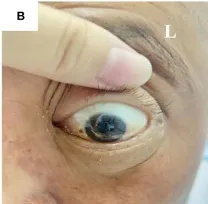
Physical examination and CT image of the patient during administration. The ocular signs of physical examination on day 1 after admission (A-C).
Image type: medical_photograph (other_medical_photograph)